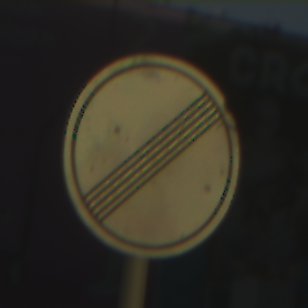
Verkehrszeichen: EndeSaemtlicherBegrenzungen
Umgebung: Outdoor, Suburban
Tageszeit: MorningAfternoon
Wetter: PartlyCloudy
Licht: Natural
Jahreszeit: NotSpecified
Kontrast: HighContrast